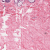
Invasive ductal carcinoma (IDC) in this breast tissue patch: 0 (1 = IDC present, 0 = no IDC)